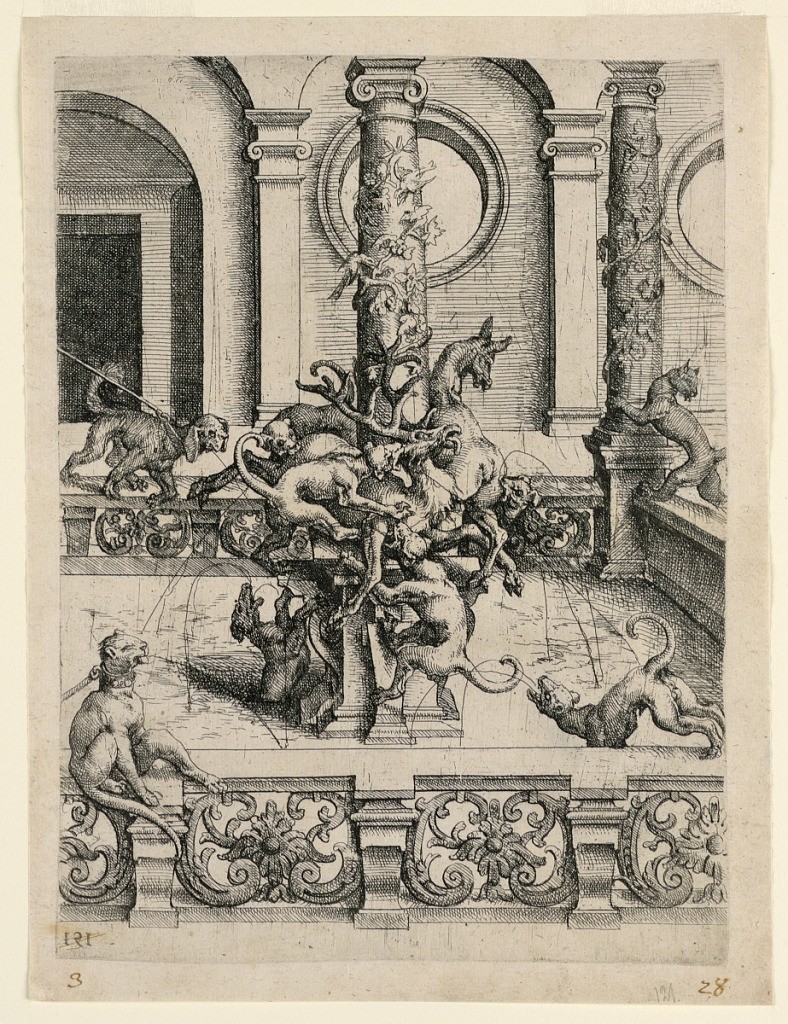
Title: Fountain
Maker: Wendel Dietterlinn the Elder, 1551 – 1599
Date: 16th century
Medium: Engraving on white paper
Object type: Print
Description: Image wild dogs and beasts climbing a pillar, with vines at the top; surrounded by a balustrade with a wild cat and arched structure.